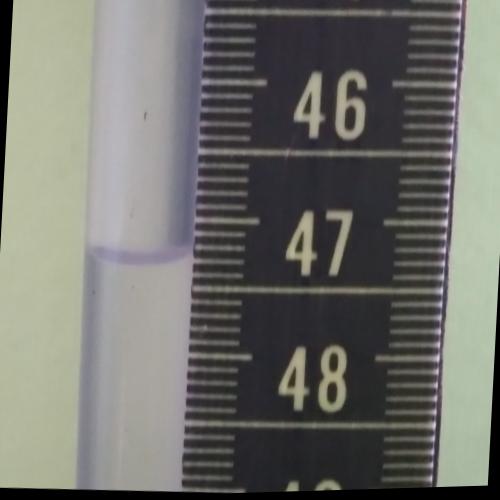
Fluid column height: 47.3 cm